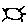
Label: sun